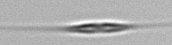
Label: Cylindrotheca